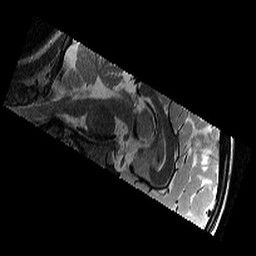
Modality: T2w
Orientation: sagittal
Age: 9
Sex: male
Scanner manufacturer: siemens
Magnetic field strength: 3 T
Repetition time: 9.23 s
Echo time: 0.067 s